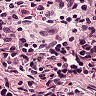
Metastatic tissue present: no